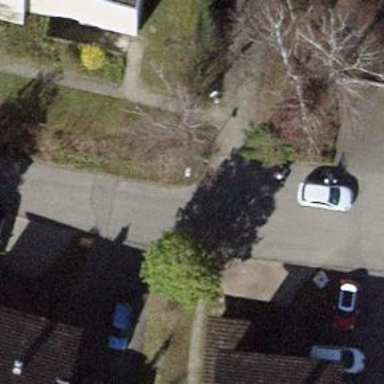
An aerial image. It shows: Footway surfaced with paving stones.